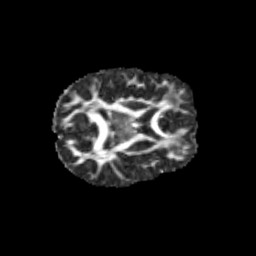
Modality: FA
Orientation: axial
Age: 10
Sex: male
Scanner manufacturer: siemens
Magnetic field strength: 3 T
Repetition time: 3.8 s
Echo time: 0.07 s